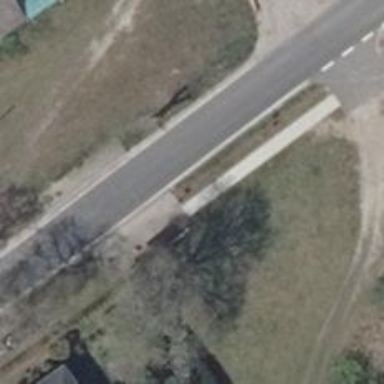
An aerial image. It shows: Sidewalk along the footway.